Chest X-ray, AP view. Patient: 73 years old, sex F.
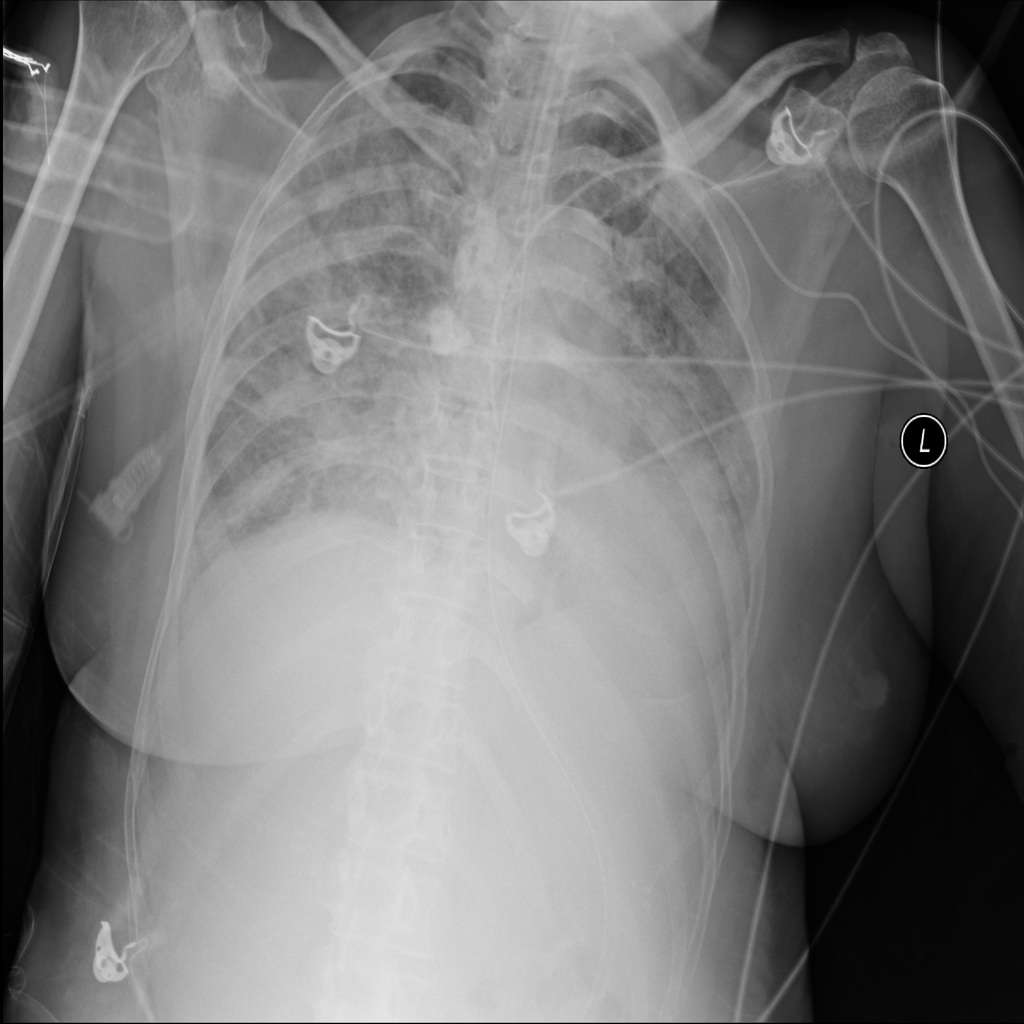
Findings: No Finding